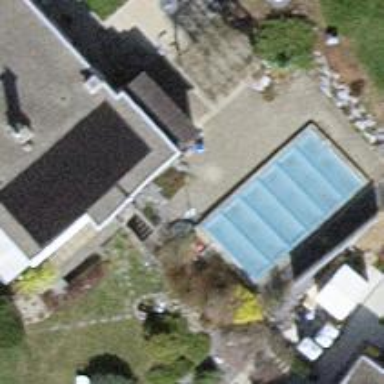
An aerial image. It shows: Swimming pool located in leisure land.